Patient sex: M
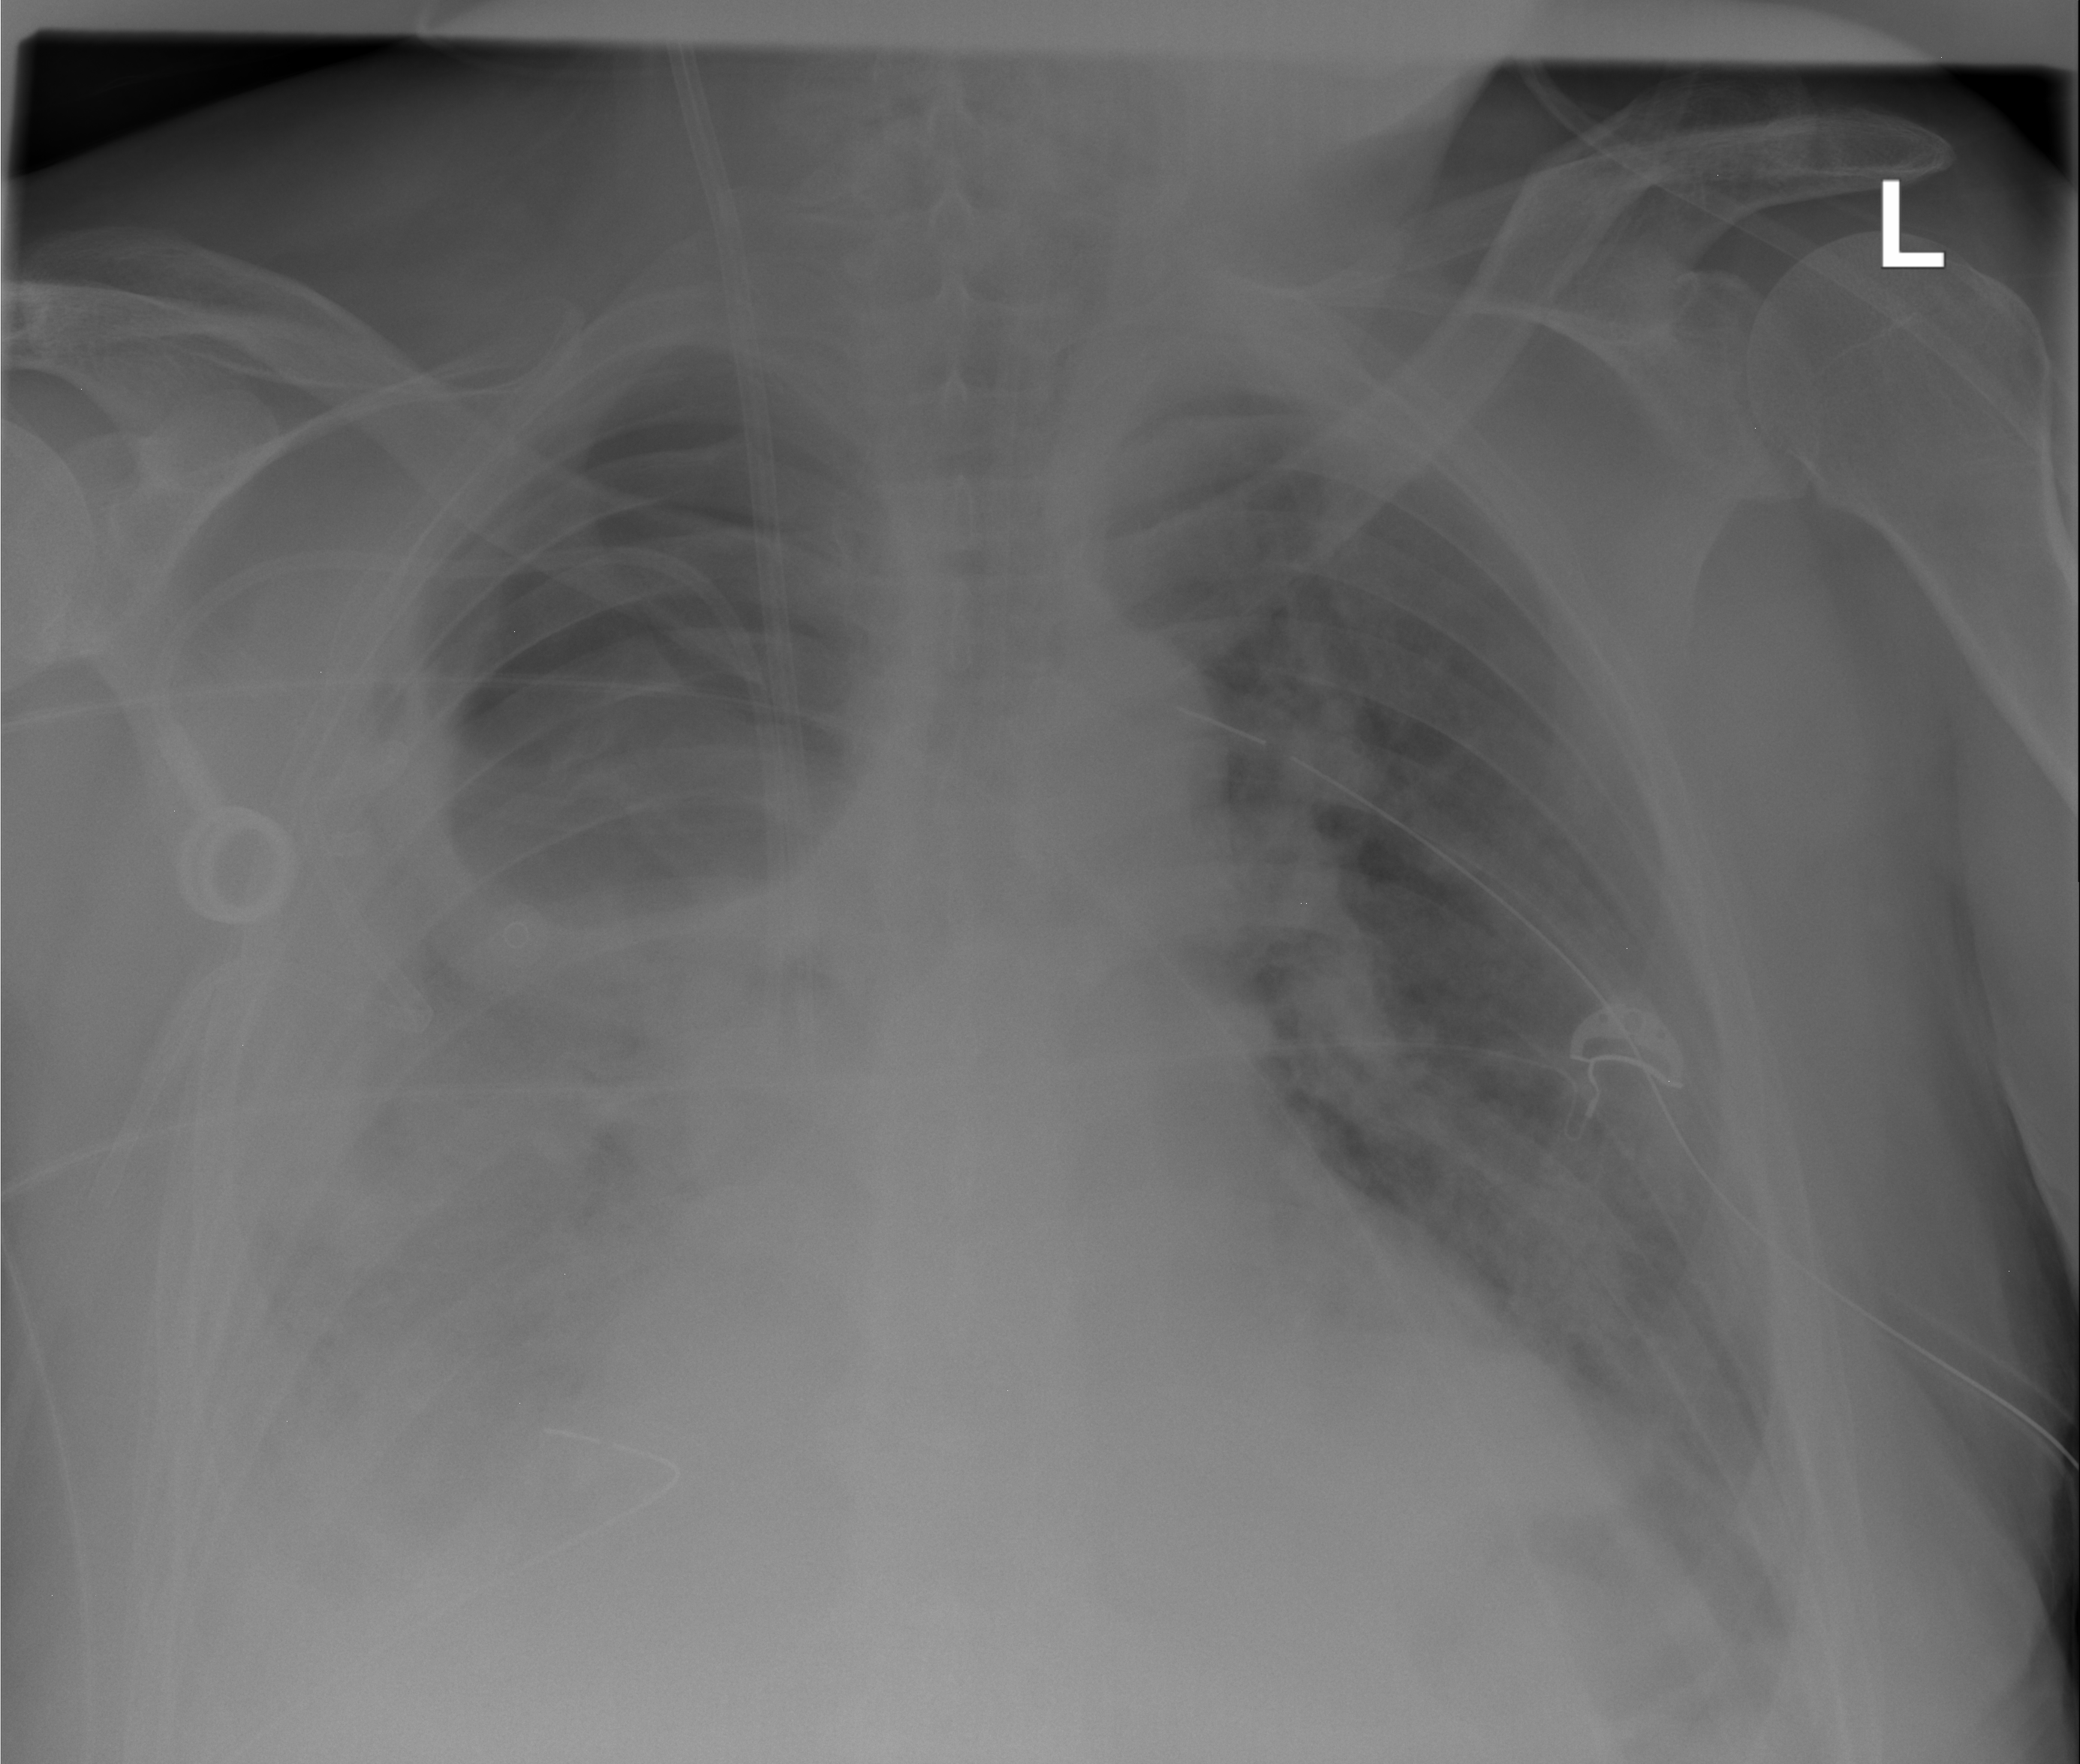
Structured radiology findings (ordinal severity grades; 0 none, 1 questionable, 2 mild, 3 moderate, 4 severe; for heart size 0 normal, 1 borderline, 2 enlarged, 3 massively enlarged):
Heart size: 2
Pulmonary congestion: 2
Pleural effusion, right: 3
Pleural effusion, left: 2
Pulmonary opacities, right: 2
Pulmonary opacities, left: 0
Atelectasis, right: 3
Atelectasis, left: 0